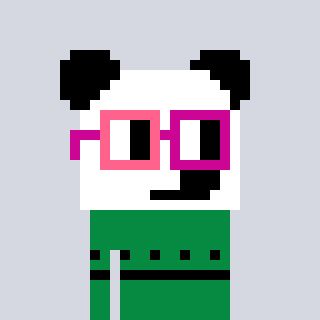
a pixel art character with square pink and red glasses, a panda-shaped head and a green-colored body on a cool background